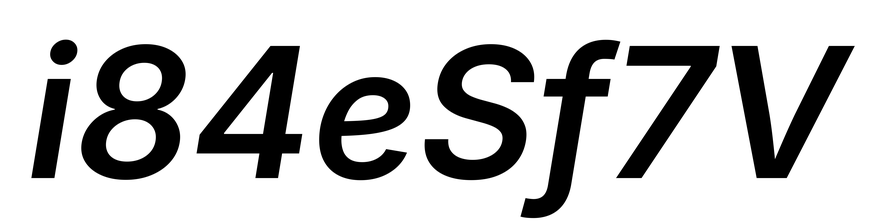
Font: Inter-Italic_SemiBold_Italic